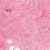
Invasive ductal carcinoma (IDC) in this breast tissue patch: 0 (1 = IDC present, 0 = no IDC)